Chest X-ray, PA view. Patient: 26 years old, sex M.
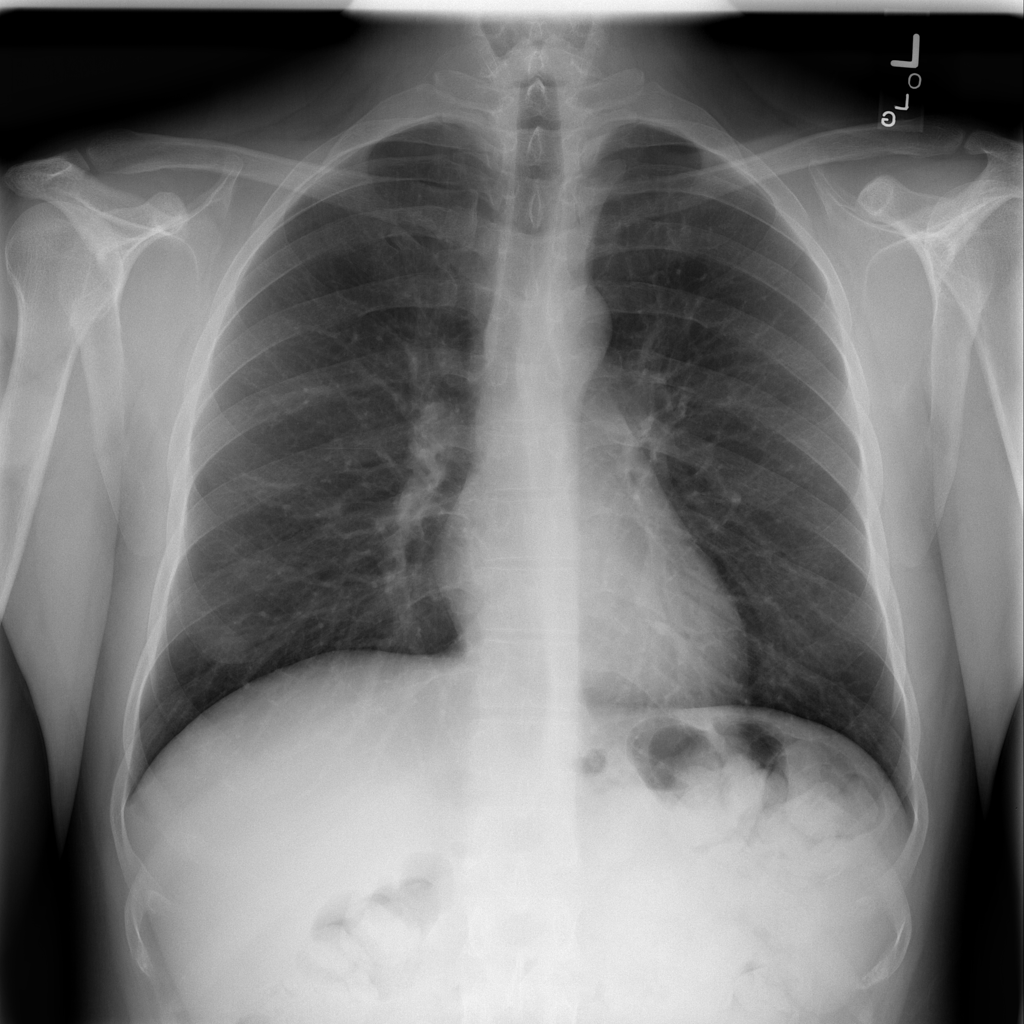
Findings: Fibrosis